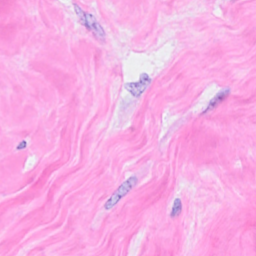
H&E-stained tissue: Breast